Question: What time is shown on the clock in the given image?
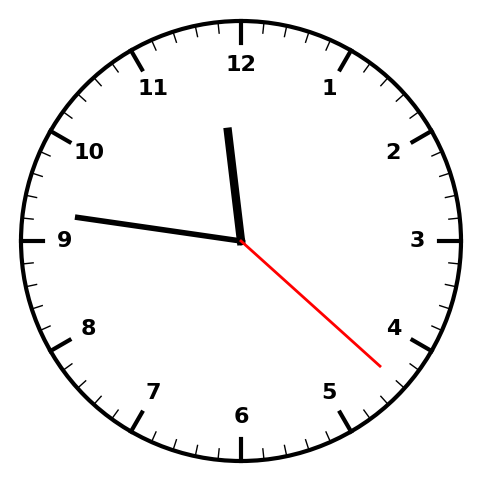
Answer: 11:46:22